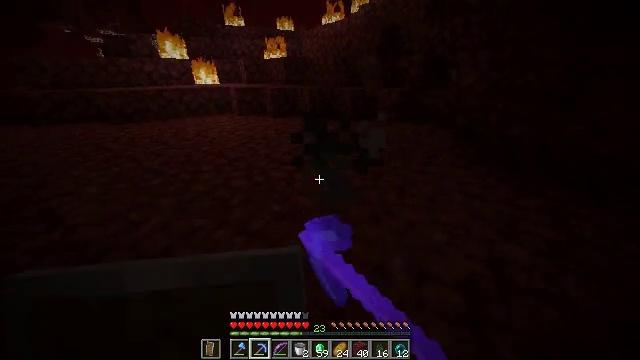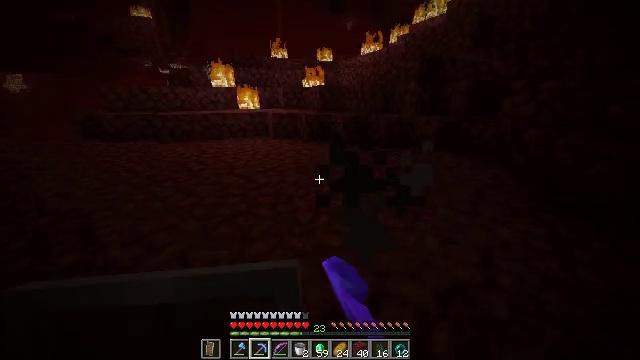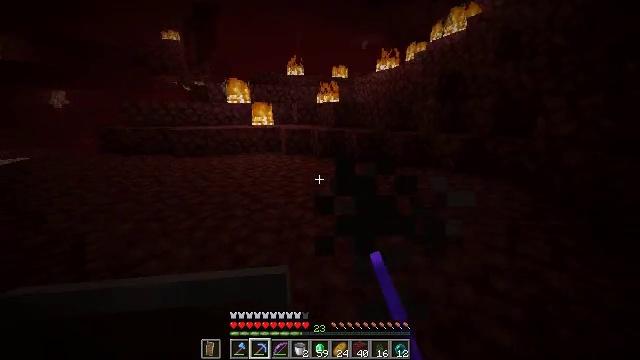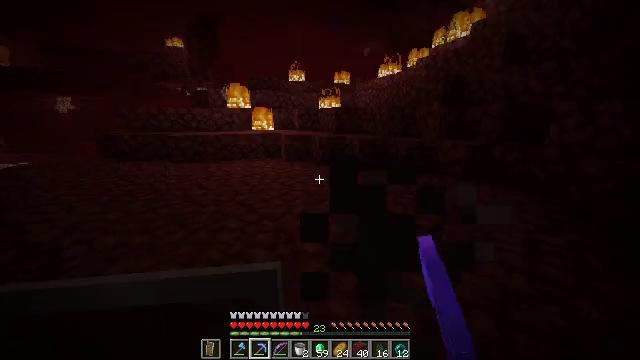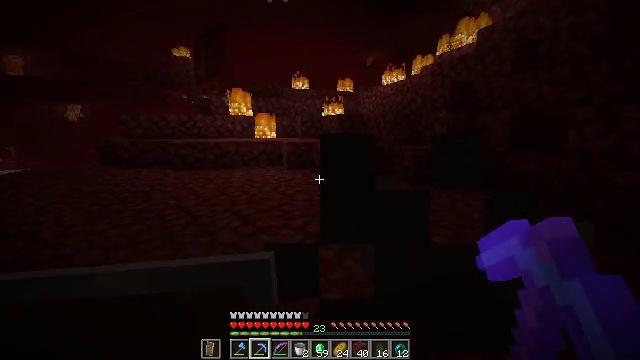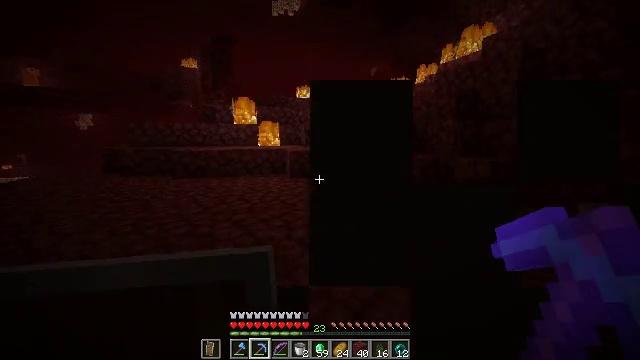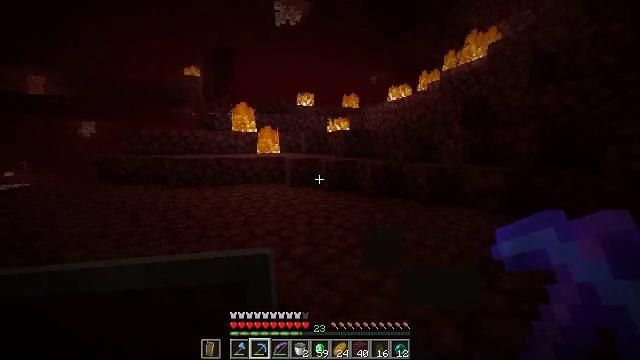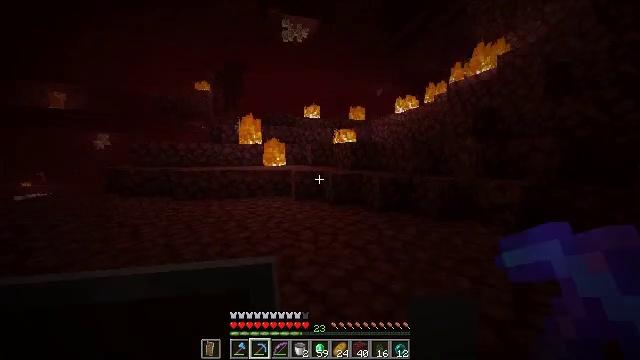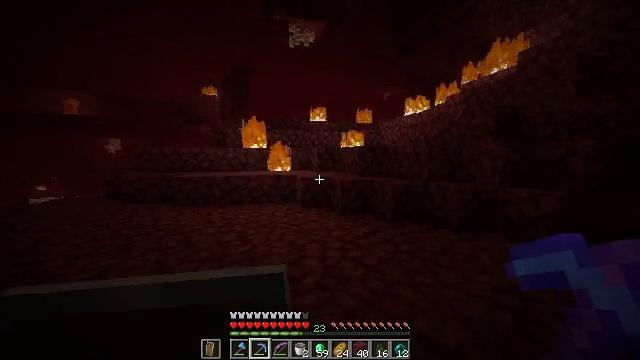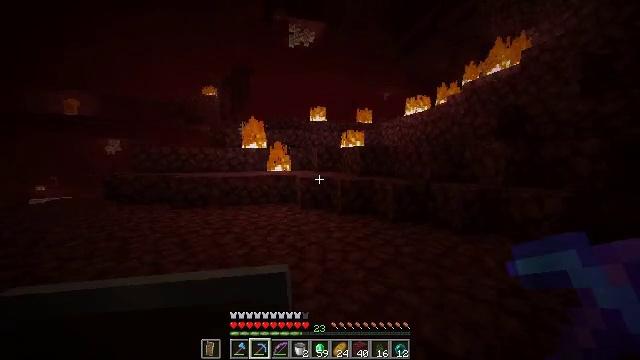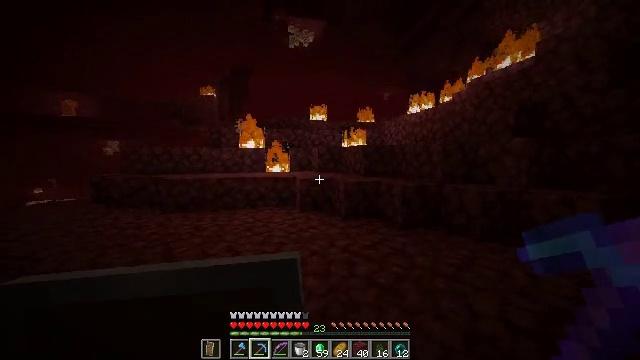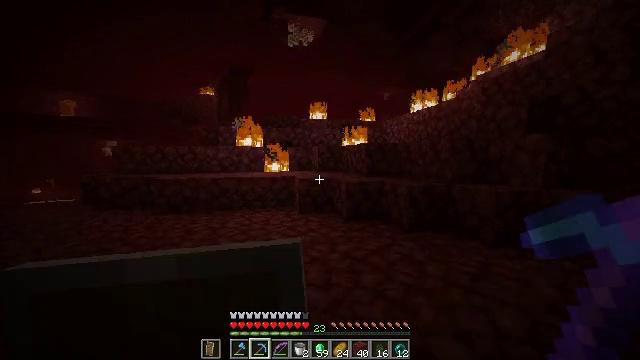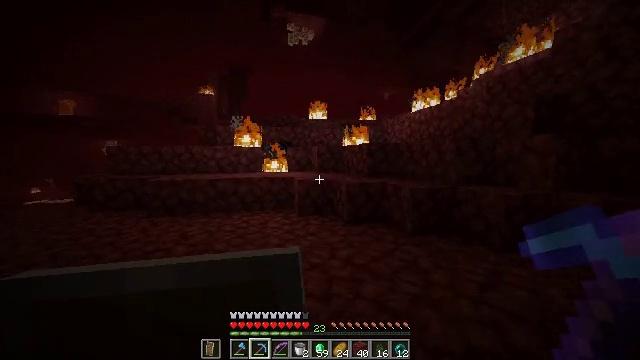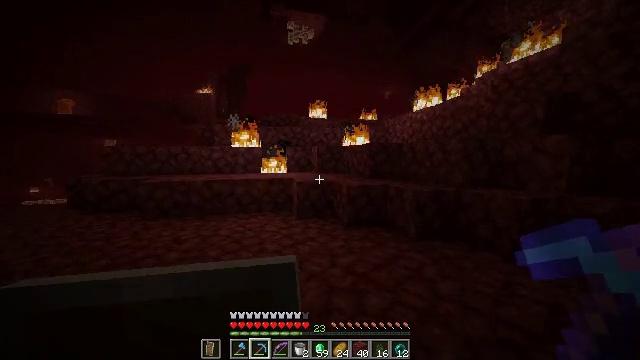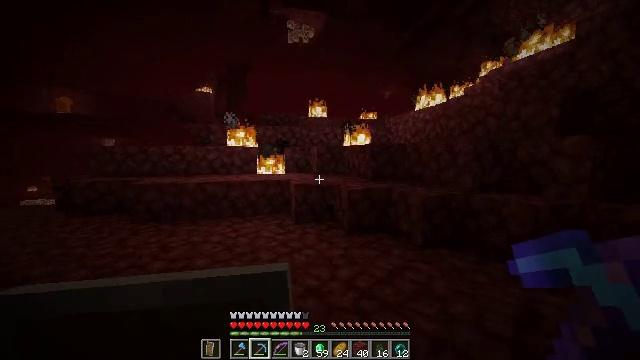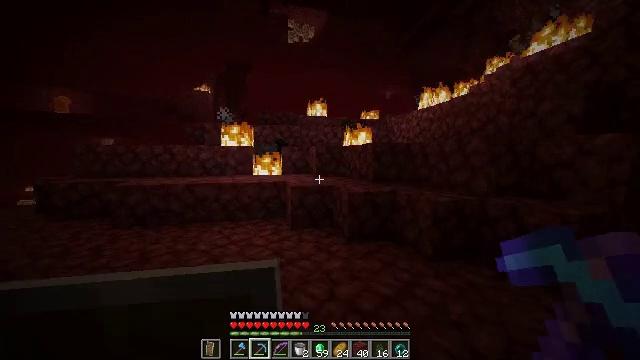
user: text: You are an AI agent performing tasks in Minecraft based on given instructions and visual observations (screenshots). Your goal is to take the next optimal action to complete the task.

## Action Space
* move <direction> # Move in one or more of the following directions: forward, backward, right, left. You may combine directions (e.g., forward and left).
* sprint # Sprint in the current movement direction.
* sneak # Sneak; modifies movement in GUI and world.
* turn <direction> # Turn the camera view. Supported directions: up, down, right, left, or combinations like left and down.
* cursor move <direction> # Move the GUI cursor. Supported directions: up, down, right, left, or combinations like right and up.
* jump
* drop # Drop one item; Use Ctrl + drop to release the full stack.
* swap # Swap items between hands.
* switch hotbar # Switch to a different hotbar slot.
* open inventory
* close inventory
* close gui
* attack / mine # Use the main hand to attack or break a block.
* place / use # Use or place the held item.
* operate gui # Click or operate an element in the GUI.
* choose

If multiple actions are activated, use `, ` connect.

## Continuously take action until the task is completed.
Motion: motion action
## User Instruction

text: Clear the fire from the area.
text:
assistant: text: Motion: move forward, sprint, turn left and up
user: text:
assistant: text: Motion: move forward, sprint, turn left and up
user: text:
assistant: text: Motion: move forward, sprint, turn up
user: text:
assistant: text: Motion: move forward, sprint, turn up
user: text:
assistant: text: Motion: move forward, sprint, turn left and up
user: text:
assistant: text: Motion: move forward, sprint, turn up
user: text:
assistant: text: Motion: move forward, sprint, turn left and up
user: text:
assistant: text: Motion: move forward, sprint, turn left and up
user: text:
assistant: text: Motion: move forward, sprint
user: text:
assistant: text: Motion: move forward, sprint
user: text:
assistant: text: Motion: move forward, sprint
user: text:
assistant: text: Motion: move forward, sprint
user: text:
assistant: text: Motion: move forward, sprint
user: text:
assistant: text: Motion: move forward, sprint
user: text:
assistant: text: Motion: move forward, sprint
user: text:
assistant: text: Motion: move forward, sprint
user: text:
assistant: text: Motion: move forward, sprint, turn left
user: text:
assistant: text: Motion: move forward, sprint, turn left
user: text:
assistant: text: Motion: move forward, sprint
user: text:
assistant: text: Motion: move forward, sprint
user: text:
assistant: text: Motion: move forward, sprint, turn down
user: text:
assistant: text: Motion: move forward, sprint, turn left and down
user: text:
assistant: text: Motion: move forward, sprint, turn left and down
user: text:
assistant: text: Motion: move forward, sprint, turn left and down
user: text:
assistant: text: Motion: move forward, sprint, turn left and down
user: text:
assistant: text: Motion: move forward, sprint, turn down, jump
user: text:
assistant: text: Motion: move forward, sprint, turn down, jump
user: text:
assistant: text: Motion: move forward, sprint, jump
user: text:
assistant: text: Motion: move forward, sprint, turn down, jump
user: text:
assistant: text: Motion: move forward, sprint, turn down, jump